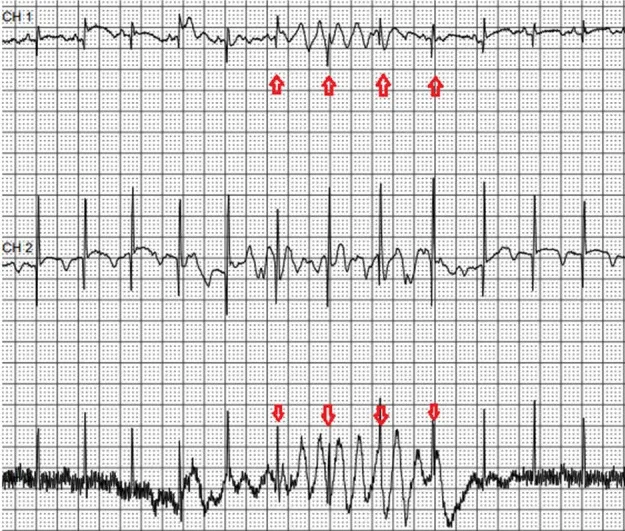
Neonatal 24-h ECG recording. Recording artifacts simulating ventricular arrhythmia -arrows.
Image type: electrography (ekg)